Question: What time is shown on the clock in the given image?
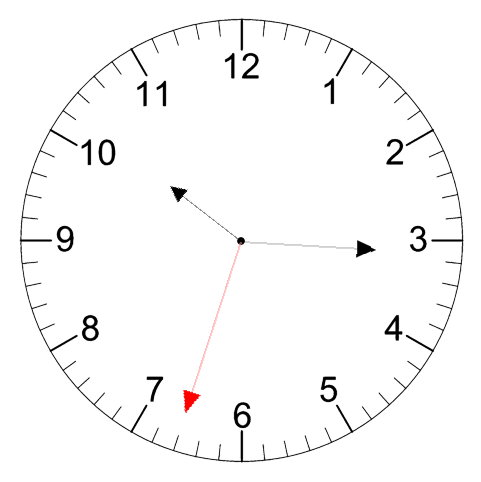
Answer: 10:15:33